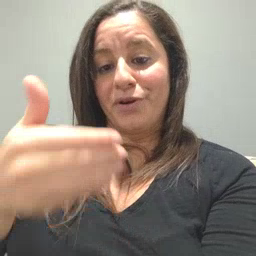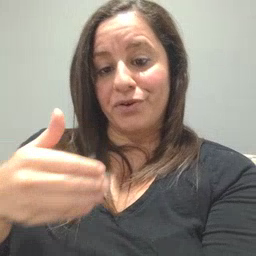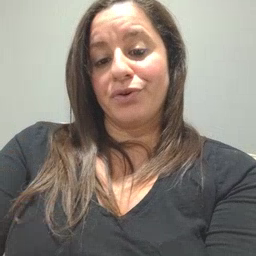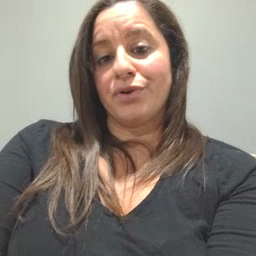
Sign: before